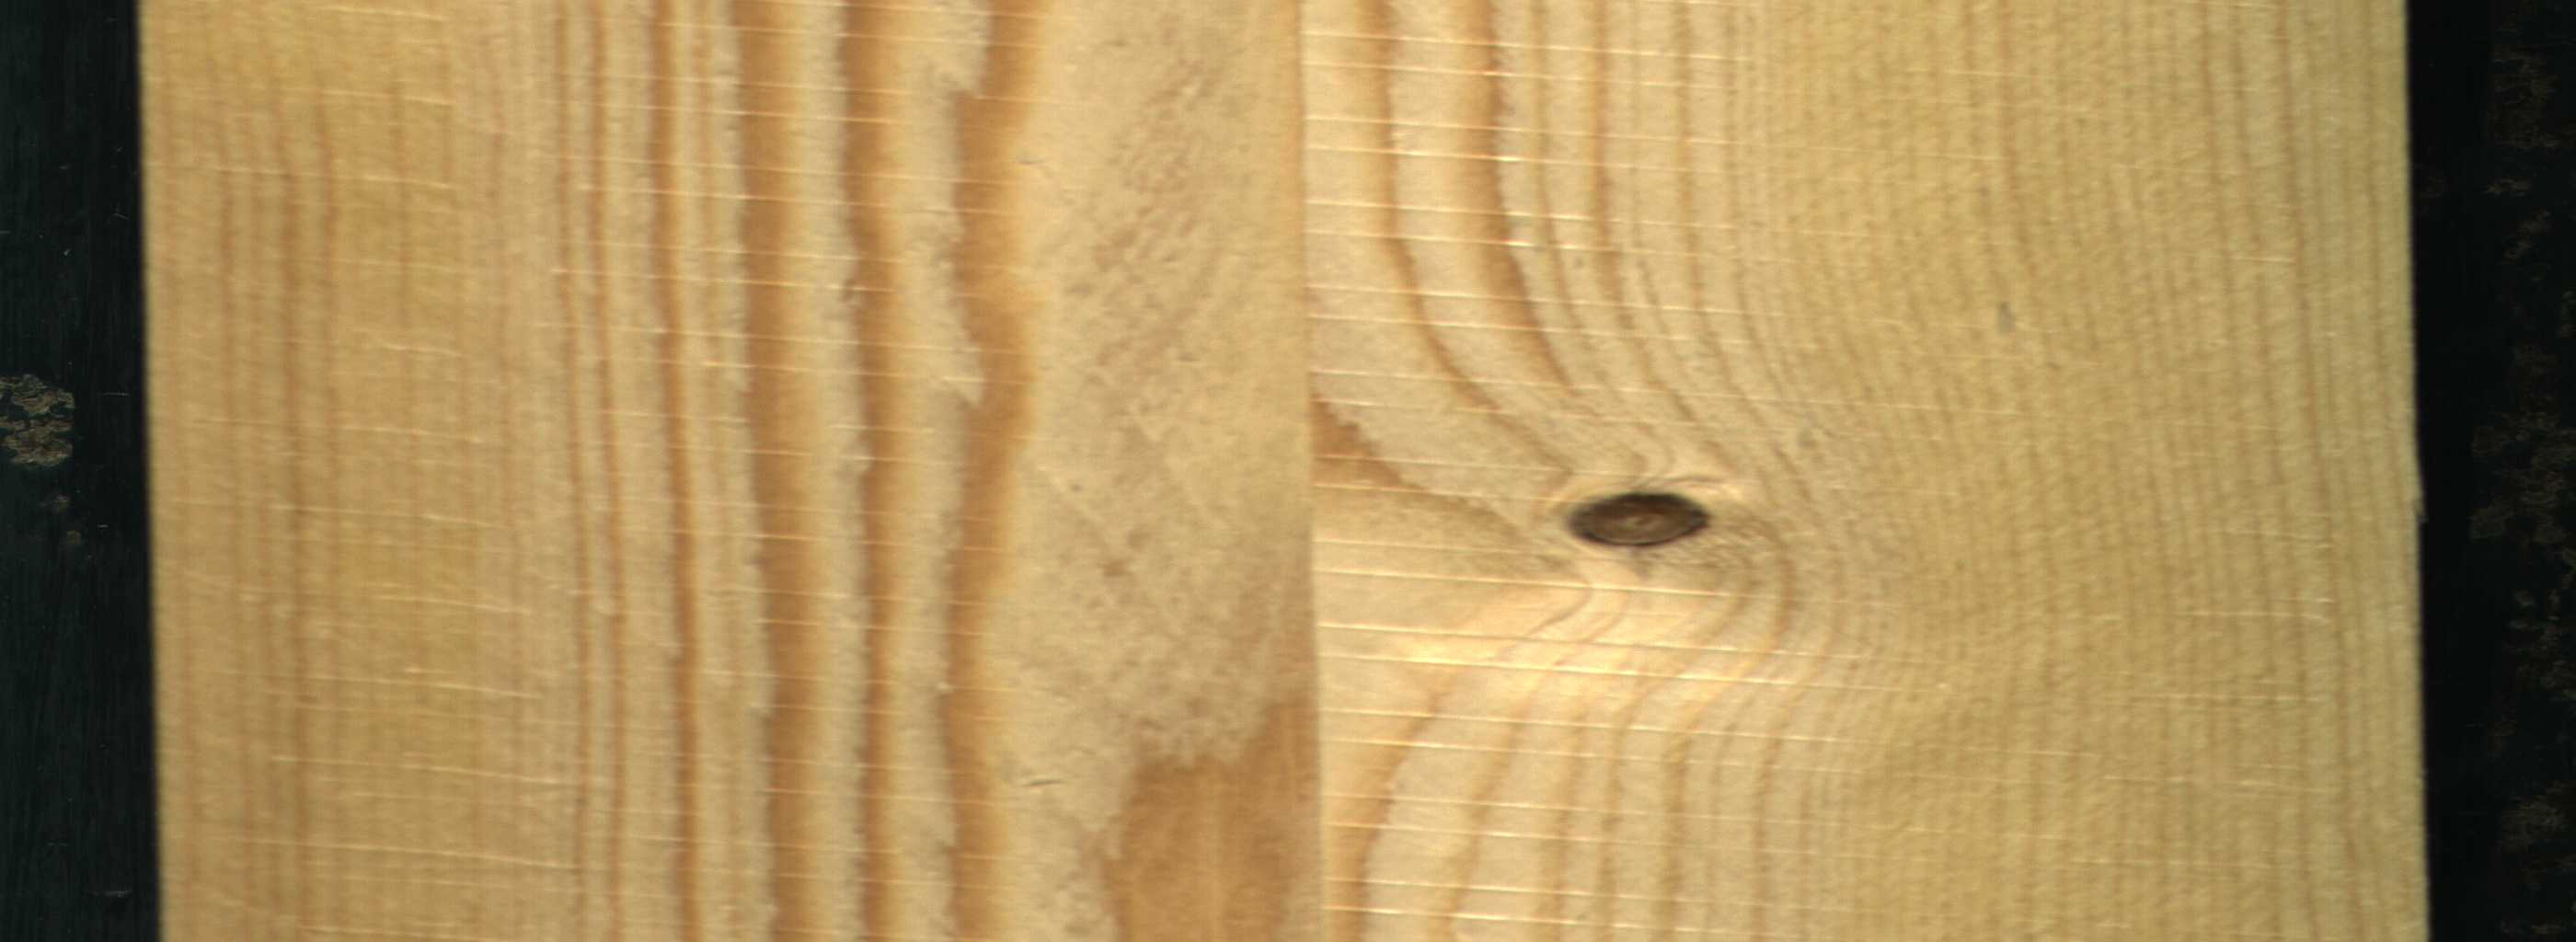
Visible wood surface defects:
Dead_Knot